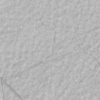
Label: not_dusty